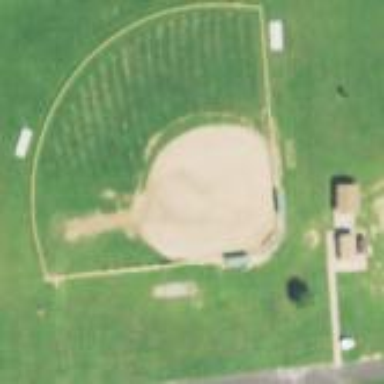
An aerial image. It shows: Baseball pitch for leisure land activities.